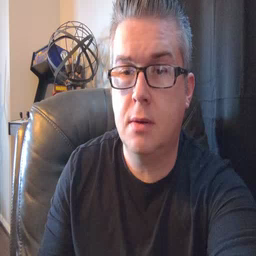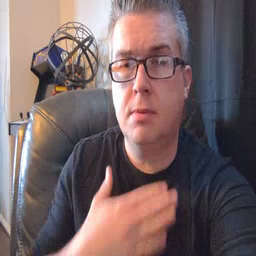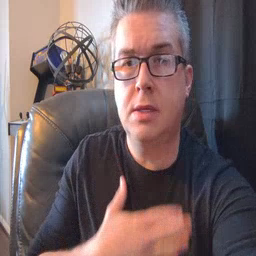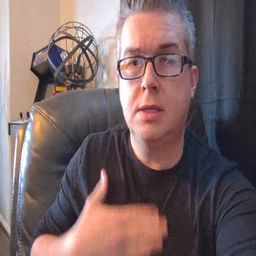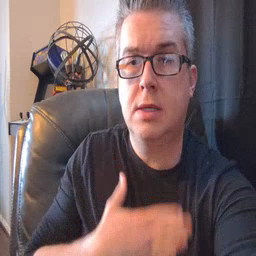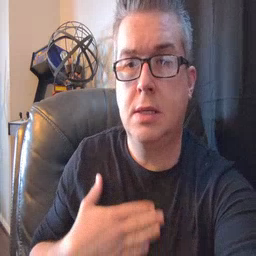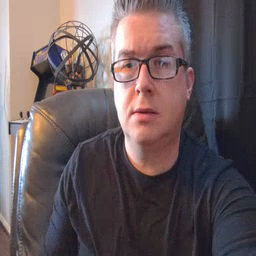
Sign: please